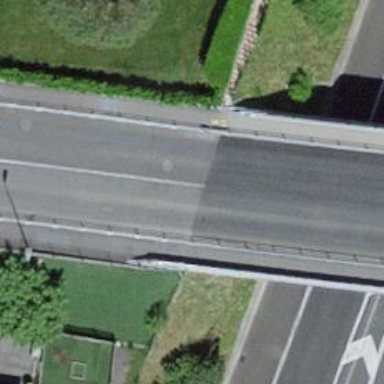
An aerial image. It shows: Road with steps.